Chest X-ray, PA view. Patient: 61 years old, sex F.
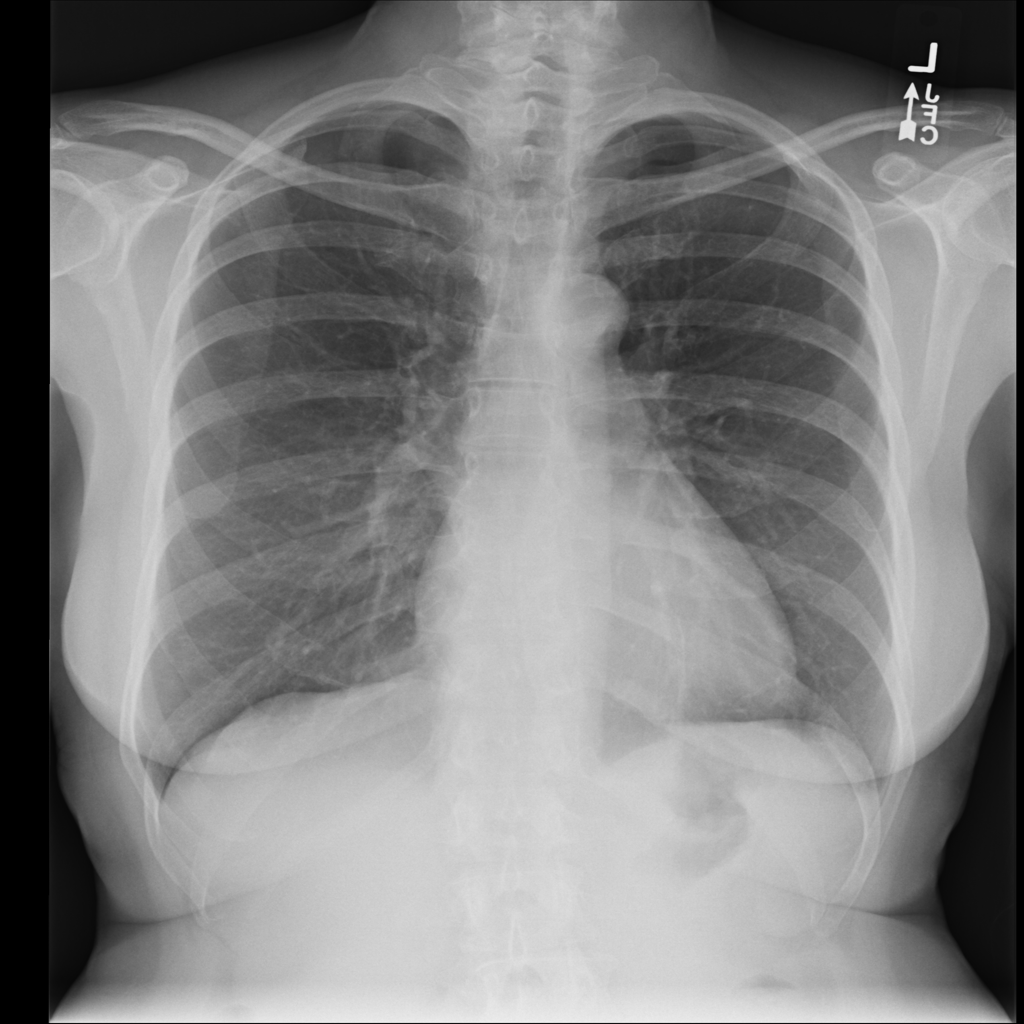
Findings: Infiltration